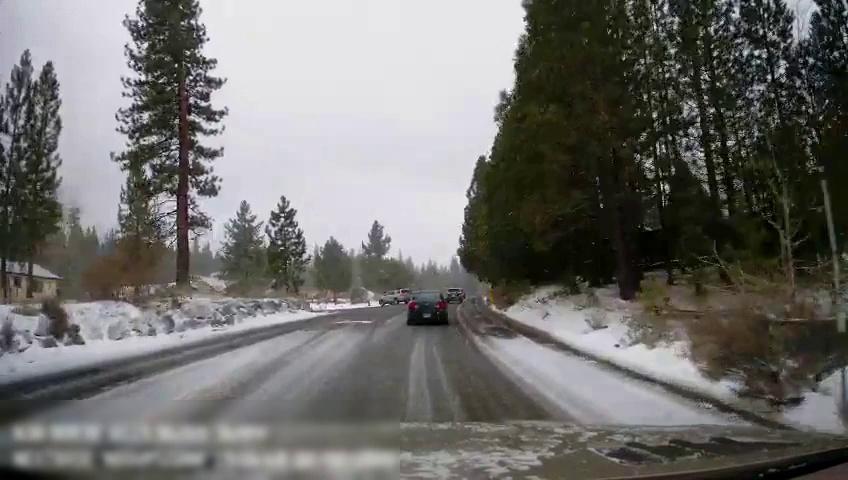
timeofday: Day
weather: Snowy
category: Drivable Space
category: Vehicles | SUV
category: Vehicles | Car
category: Vehicles | Car
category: Lanes | Opposite Lane
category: Lanes | Current Lane
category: Lanes | Alternate Lane